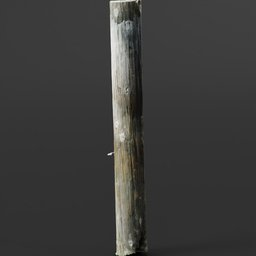
Label: architecture